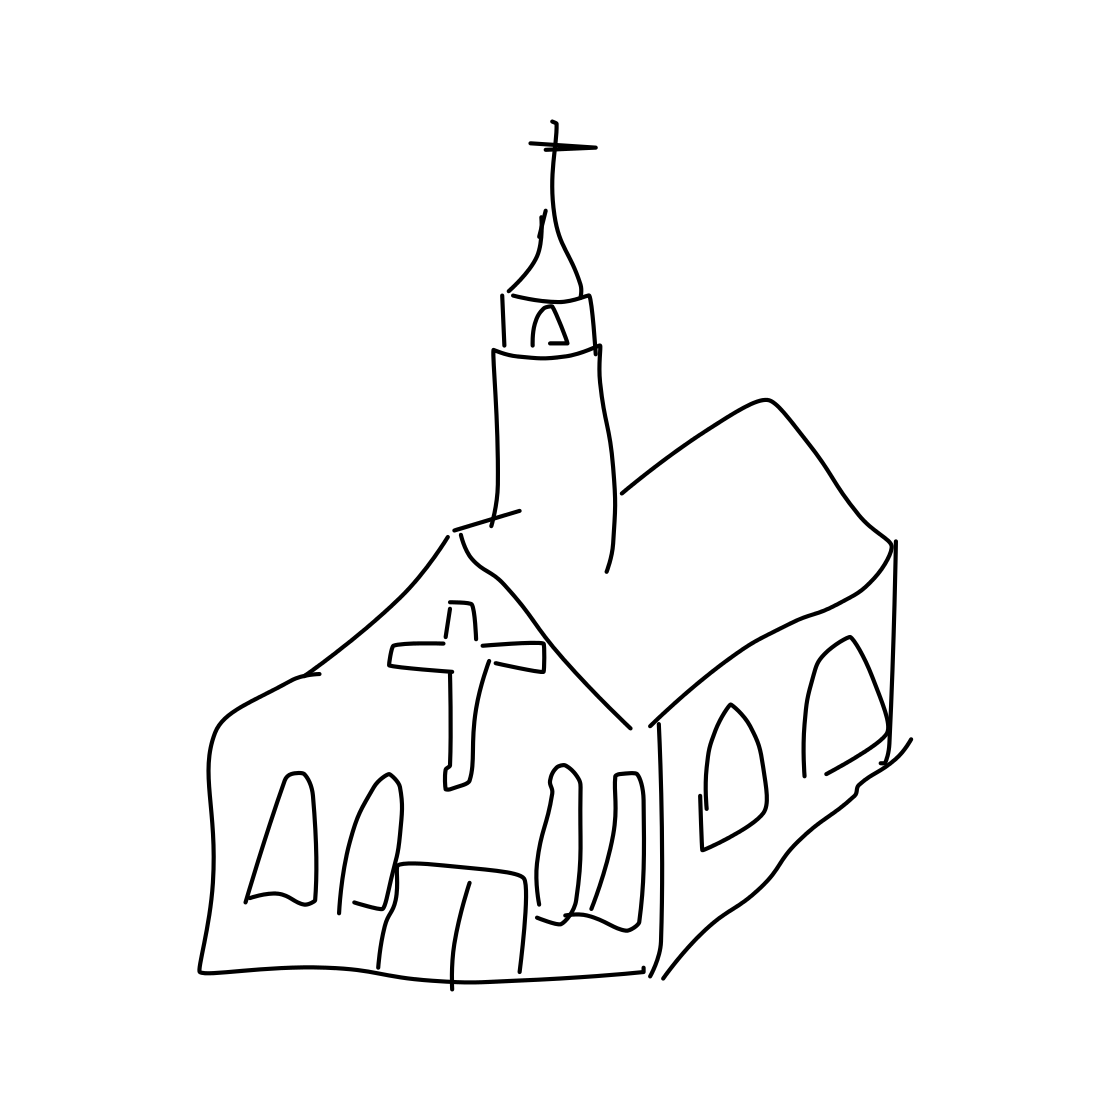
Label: church